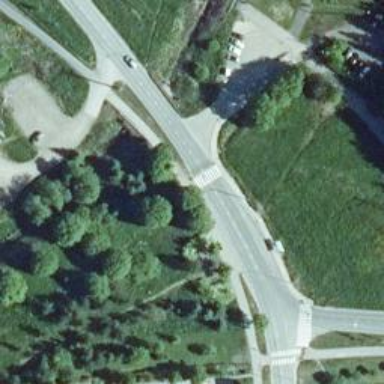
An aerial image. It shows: Crossing road.